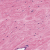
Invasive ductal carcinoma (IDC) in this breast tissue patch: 0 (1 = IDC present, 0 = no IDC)